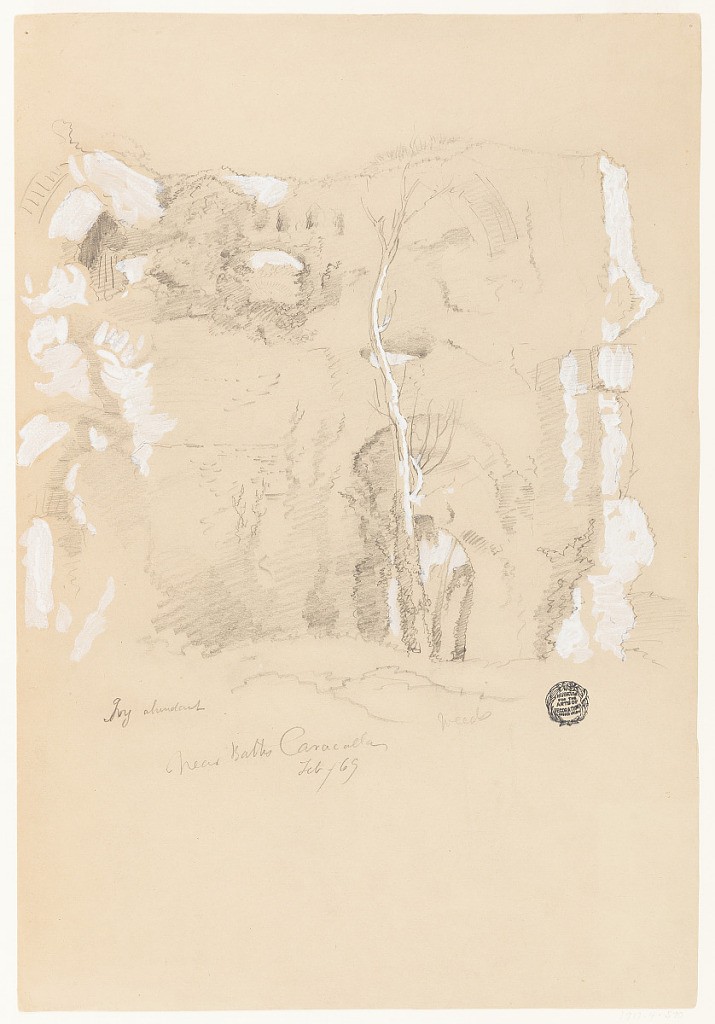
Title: Ruins near the Baths of Caracalla, Rome, Italy
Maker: Frederic Edwin Church, American, 1826–1900
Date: February 1869
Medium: Graphite, brush and white gouache on beige wove paper
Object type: drawing
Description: Architecture and landscape sketch showing a view of ancient Roman ruins near the Baths of Caracalla in Rome, Italy. Dominating the composition at center, the roughly cubic structure has several vaulted hallways and ceilings on the first and second levels. Grass and moss grow on various surfaces and niches. Just in front of the ruins at center right, a leafless tree climbs to roughly the same height as the structure. Distant landscape loosely rendered in background at center right.